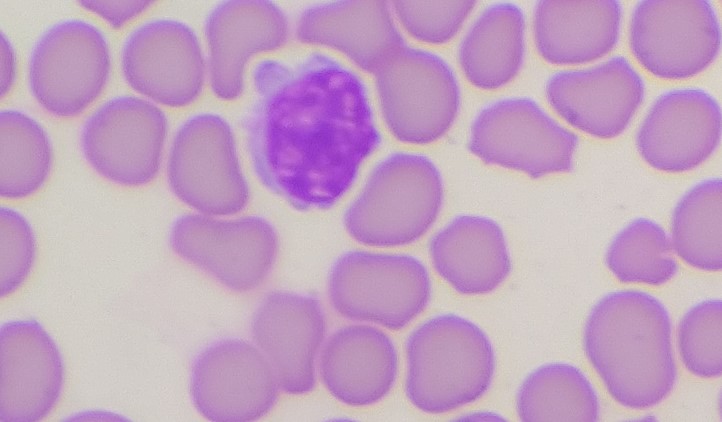
White blood cell type: Lymphocyte